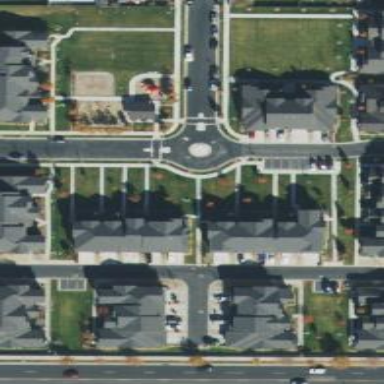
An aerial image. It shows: Residential road that intersects with roundabout.